Question: HelloI am using 'Google Analytics' in one of my 'iPhone app'. I am tracking the app installations, screen visits and click events. Now, I want to track the 'crashes & exceptions' in the app with reason and its location(by location, I mean method name, line number or anything else). I have read the the document provided by google, but didn't get anything useful. Can anyone help me with this? Any example would be really appreciated.
:- Here, I am attaching the screenshot link of GA dashboard.

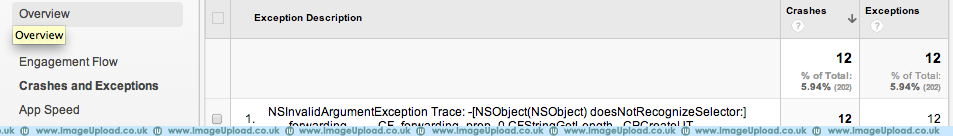
Answer: You can send the backtrace (already symbolicated).
I set sendUncaughtExceptions = FALSE and manually send.
'''
id tracker = [[GAI sharedInstance] defaultTracker];
NSString * model = [[UIDevice currentDevice] model];
NSString * version = [[UIDevice currentDevice] systemVersion];
NSArray * backtrace = [exception callStackSymbols];
NSString * description = [NSString stringWithFormat:@"%@.%@.%@.Backtrace:%@",
model,
version,
exception.description,
backtrace];
[tracker send:[[GAIDictionaryBuilder
createExceptionWithDescription:description // Exception description. May be truncated to 100 chars.
withFatal:NO] build]];
'''
(model and version is optional)
The backtrace will have < redacted > but the most important class and method will be symbolicate (where the crash occurred) and you will know where is
** EDIT **
How handle exception
1. Detail explanation
2. Download the example "UncaughtExceptions.zip"
3. On the UncaughtExceptionHandler.m, inside of the method "handleException:(NSException *)exception" you can do what you want, in my case i have other method to validate the exception and after that send to GAI